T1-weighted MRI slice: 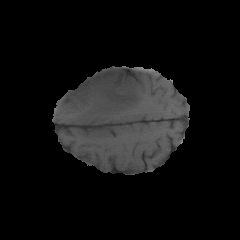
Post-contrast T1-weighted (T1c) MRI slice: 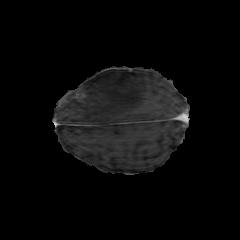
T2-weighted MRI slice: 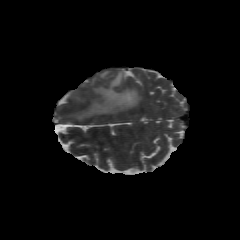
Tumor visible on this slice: yes